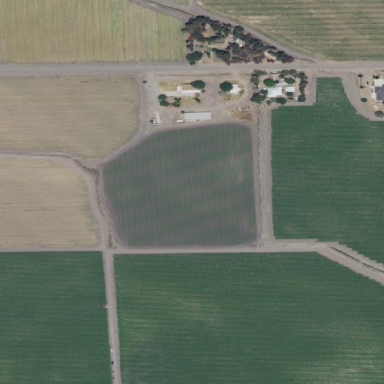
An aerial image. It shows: Farm.